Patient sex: M
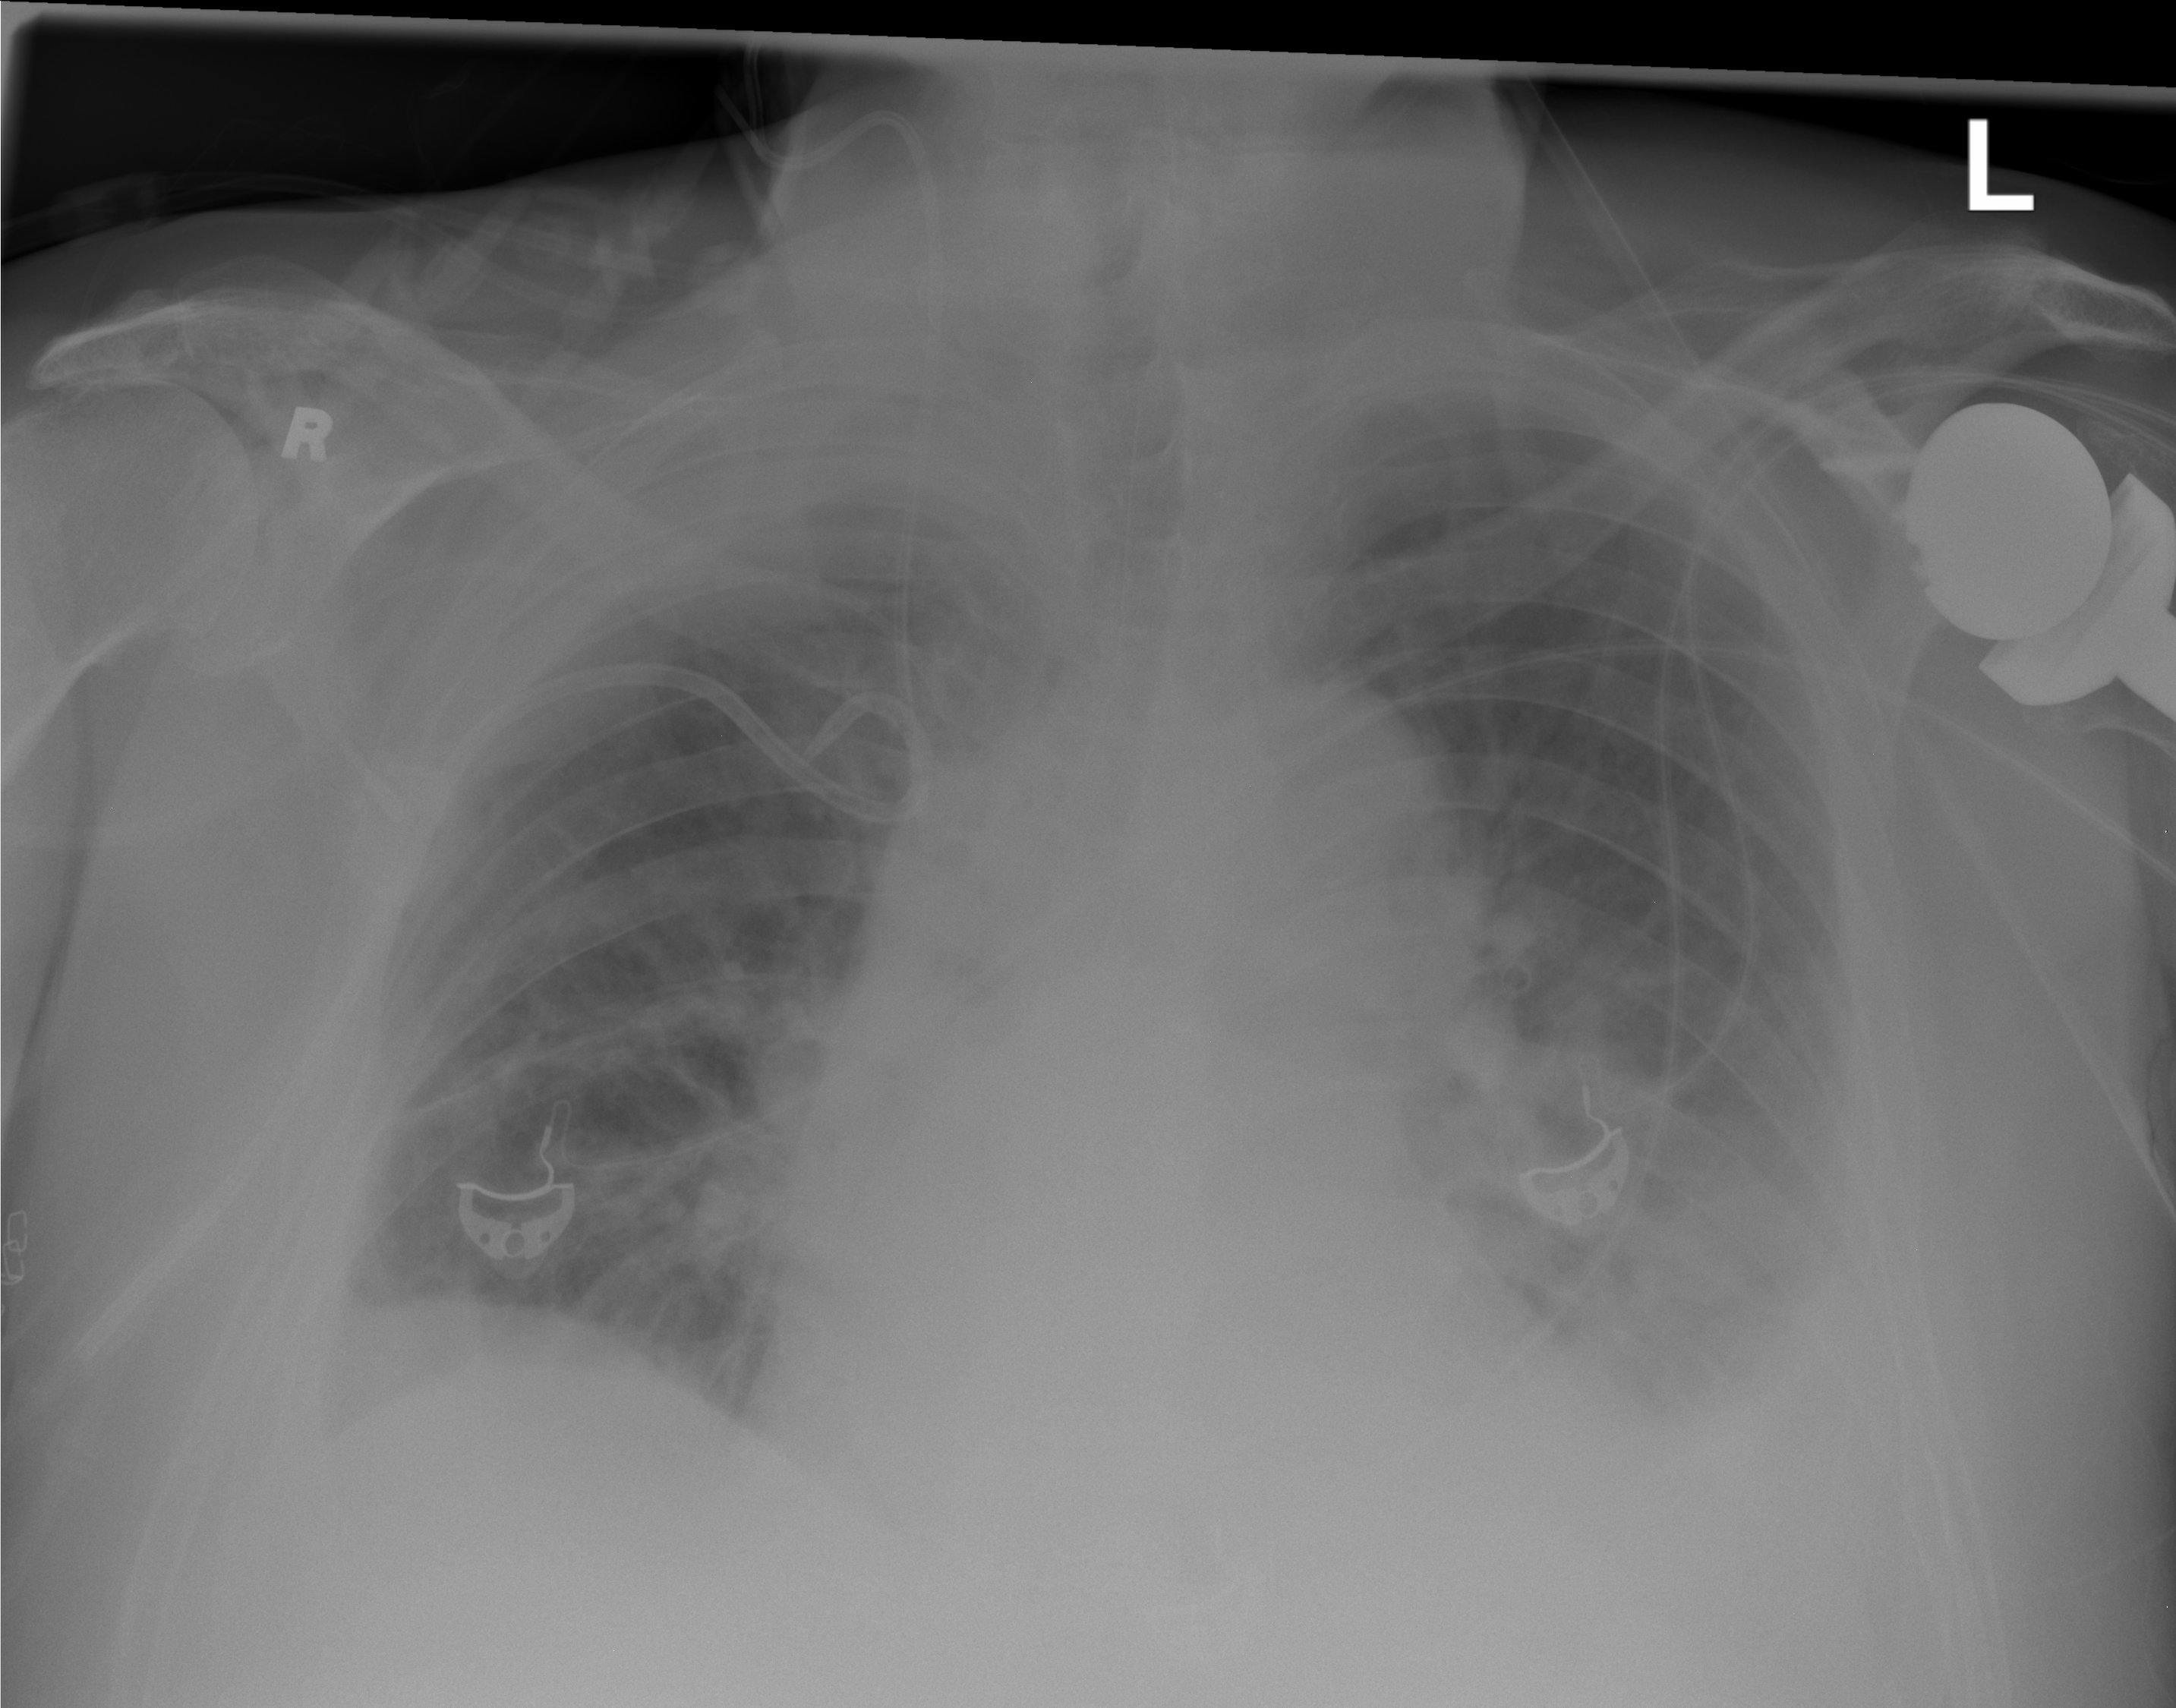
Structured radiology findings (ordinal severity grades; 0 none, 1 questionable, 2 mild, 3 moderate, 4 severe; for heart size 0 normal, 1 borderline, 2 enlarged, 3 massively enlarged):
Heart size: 2
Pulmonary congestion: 2
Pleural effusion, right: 2
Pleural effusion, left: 3
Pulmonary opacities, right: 0
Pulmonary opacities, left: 0
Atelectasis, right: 2
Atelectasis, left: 2